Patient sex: M
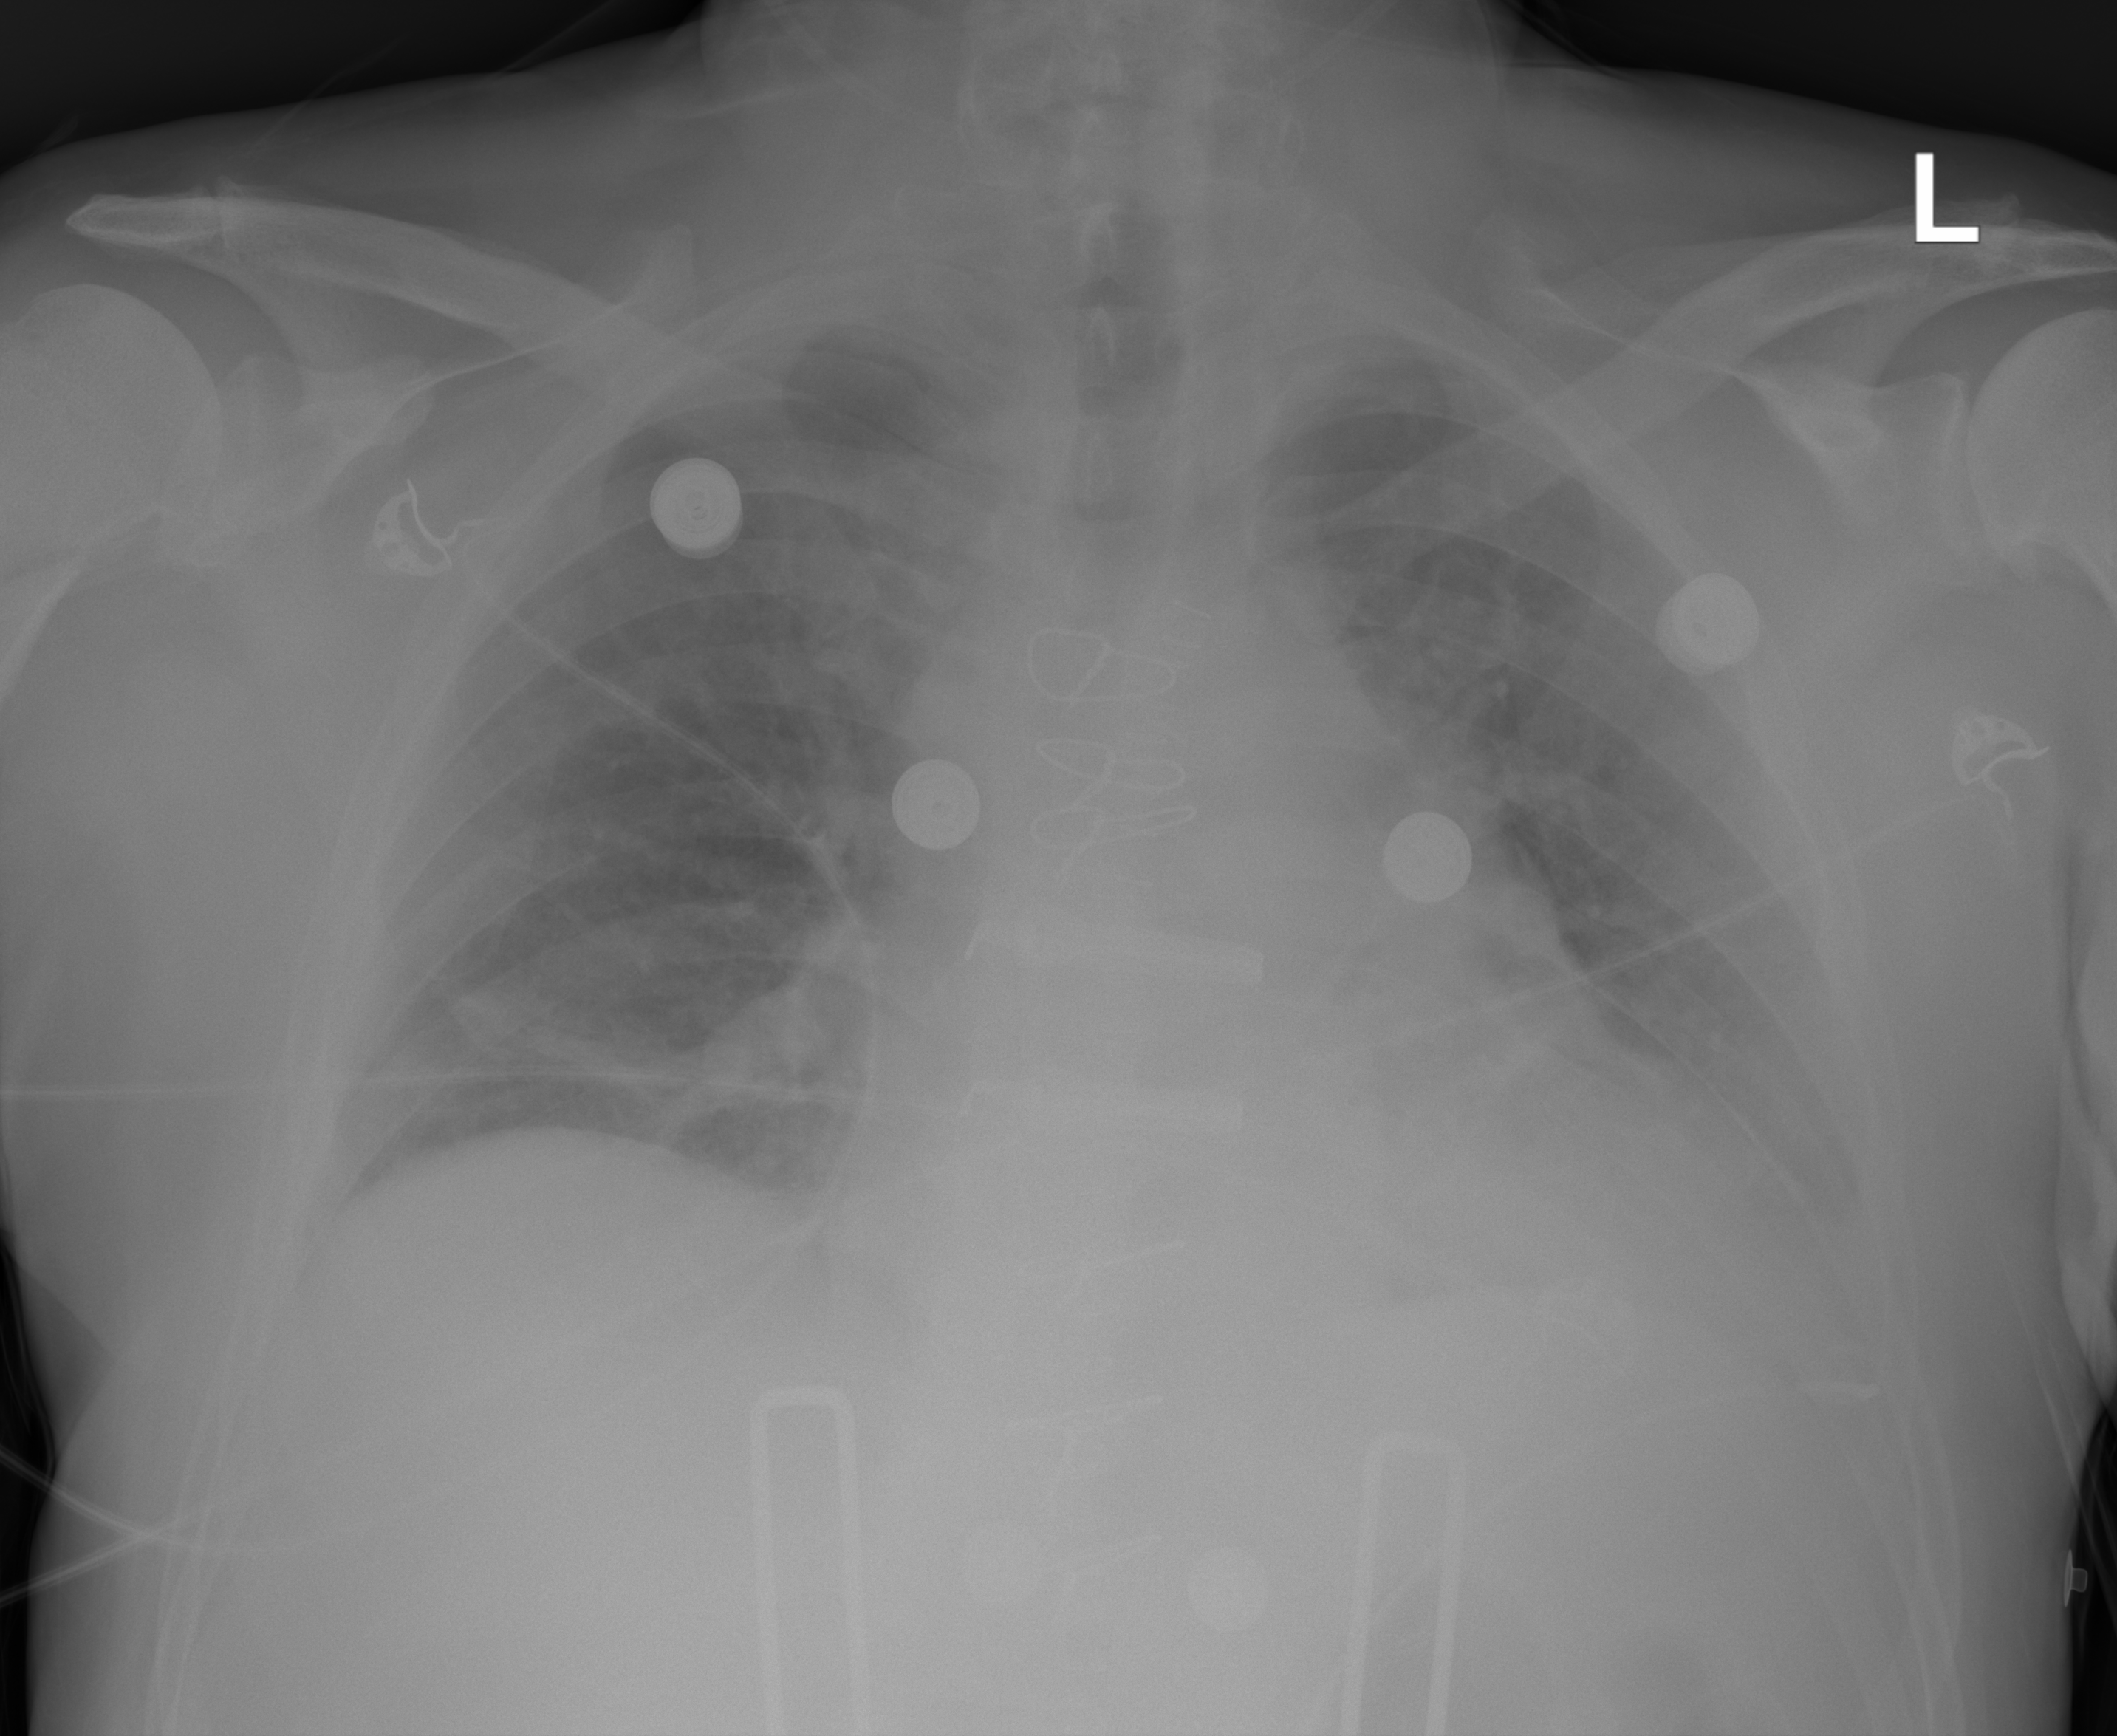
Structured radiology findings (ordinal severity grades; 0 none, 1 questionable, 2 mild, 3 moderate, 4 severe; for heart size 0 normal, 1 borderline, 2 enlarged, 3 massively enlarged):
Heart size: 2
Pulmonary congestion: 2
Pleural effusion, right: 1
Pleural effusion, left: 2
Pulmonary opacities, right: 0
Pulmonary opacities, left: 0
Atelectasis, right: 2
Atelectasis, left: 2